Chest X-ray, PA view. Patient: 81 years old, sex M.
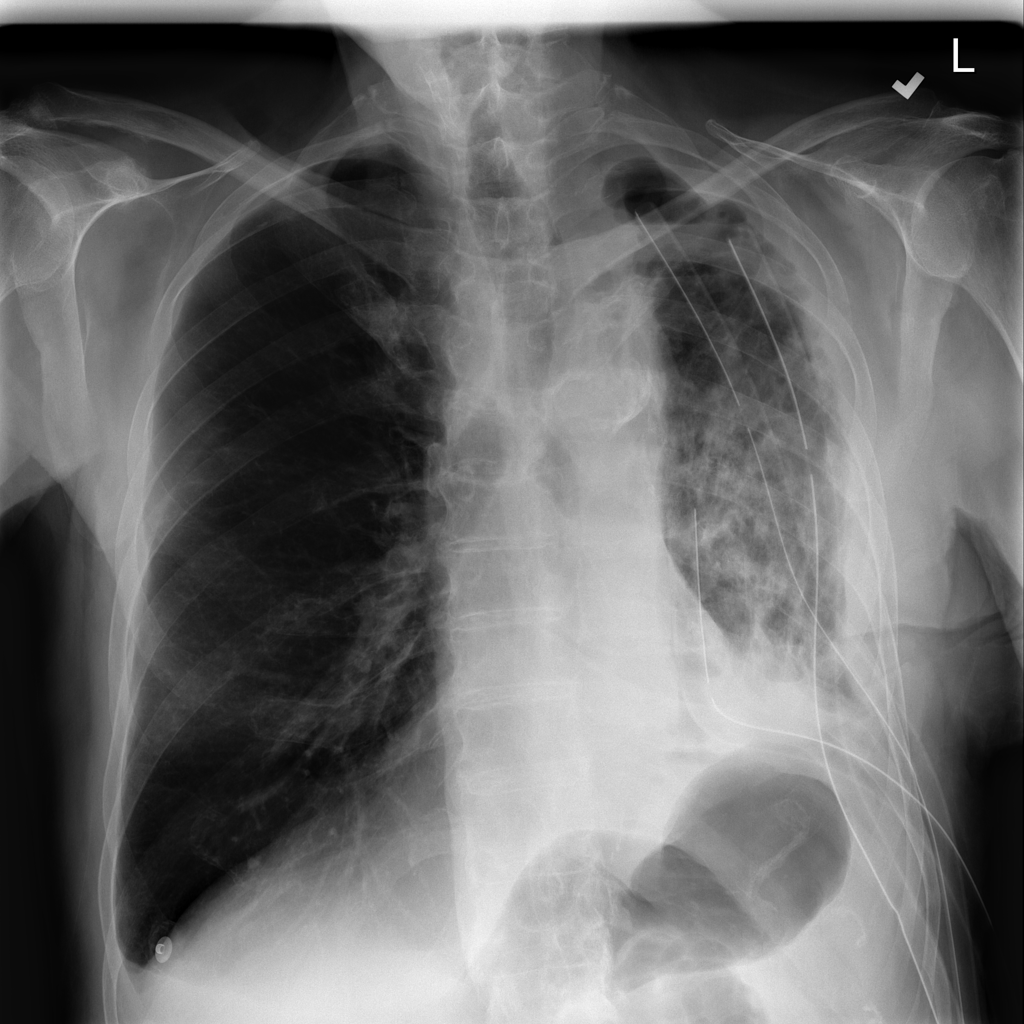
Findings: Effusion